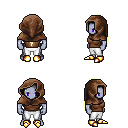
a pixel art fantasy rpg character, male body template, dark elf, purple skin, brown sleeveless shirt, white pants, gold ponytail hairstyle, cloth hood, gold boots, four views (front, back, left, right), 2x2 character sprite sheet, small pixel art, hard edges, no anti-aliasing